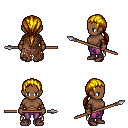
a pixel art fantasy rpg character, female body template, human, dark skin, brown tattered cape, magenta pants, blonde ponytail hairstyle, leather bracers, maroon shoes, spear, four views (front, back, left, right), 2x2 character sprite sheet, small pixel art, hard edges, no anti-aliasing